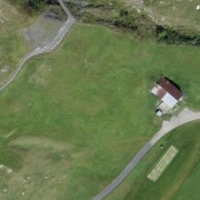
EUNIS habitat code: 24
Species observed at this site:
Phyteuma orbiculare